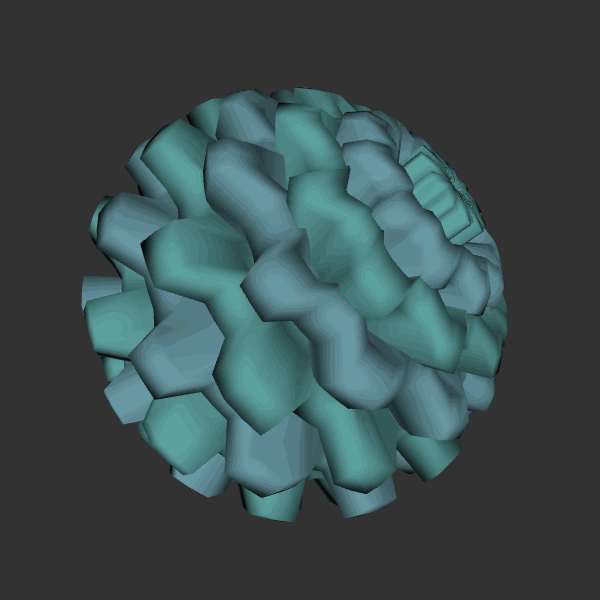
Background: dark